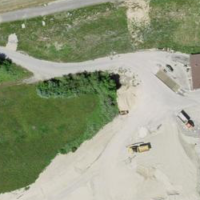
EUNIS habitat code: 52
Species observed at this site:
Chorthippus brunneus
Streptopelia turtur
Luscinia megarhynchos